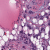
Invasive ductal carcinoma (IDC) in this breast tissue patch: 1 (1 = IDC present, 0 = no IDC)